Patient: sex M, age 28
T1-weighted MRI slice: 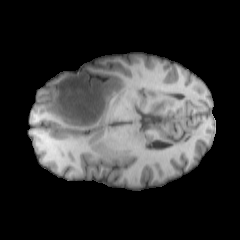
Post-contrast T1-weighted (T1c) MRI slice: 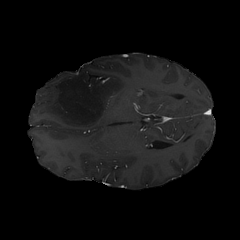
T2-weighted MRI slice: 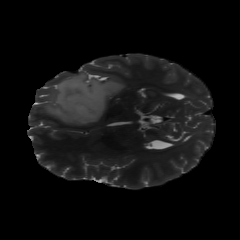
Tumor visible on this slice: yes
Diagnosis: Astrocytoma, IDH-mutant
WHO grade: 2